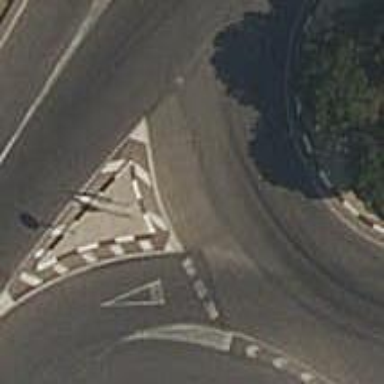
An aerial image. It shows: Residential road with asphalt surface leading to roundabout.